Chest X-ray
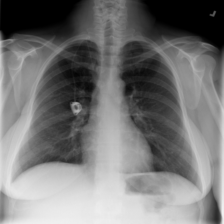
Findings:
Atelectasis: negative
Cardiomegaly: negative
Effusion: negative
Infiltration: positive
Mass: negative
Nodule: negative
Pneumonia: negative
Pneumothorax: negative
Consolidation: negative
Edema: negative
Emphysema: negative
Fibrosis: negative
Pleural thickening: negative
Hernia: negative